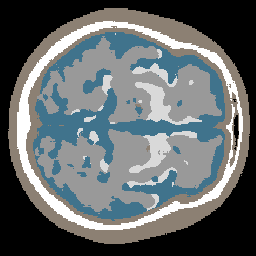
Label: no_lesion